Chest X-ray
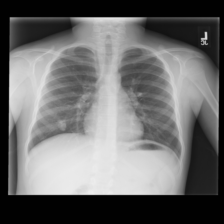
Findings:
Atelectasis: negative
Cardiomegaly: negative
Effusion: negative
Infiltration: negative
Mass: negative
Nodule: negative
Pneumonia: negative
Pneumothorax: negative
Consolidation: negative
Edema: negative
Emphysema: negative
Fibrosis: negative
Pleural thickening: negative
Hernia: negative